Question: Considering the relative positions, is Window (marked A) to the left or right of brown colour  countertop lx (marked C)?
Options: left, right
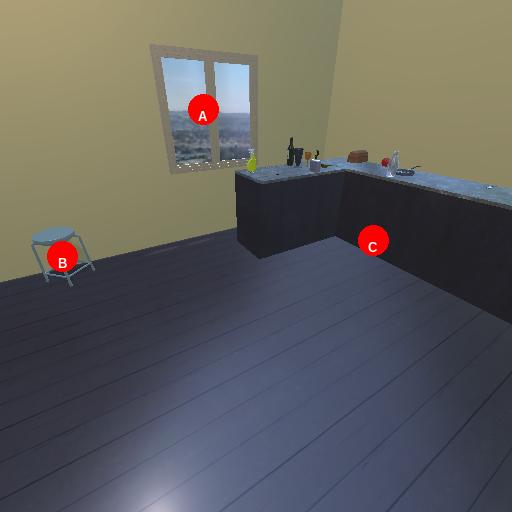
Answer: left